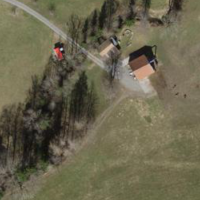
EUNIS habitat code: 24
Species observed at this site:
Chrysosplenium alternifolium